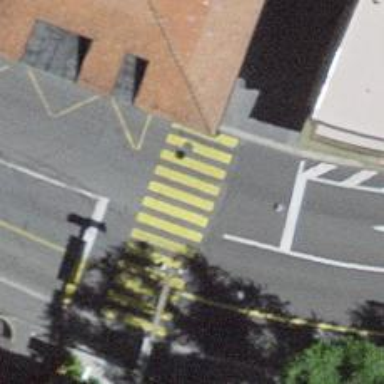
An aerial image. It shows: Road with traffic signals.